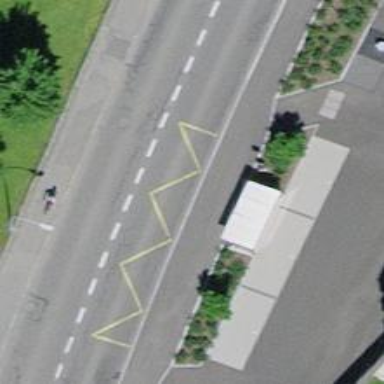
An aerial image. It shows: Bus stop with designated stop position for public transport.